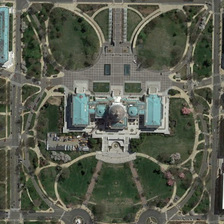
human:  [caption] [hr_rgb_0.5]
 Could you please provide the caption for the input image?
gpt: the square covers a large area and grows a lot of trees .

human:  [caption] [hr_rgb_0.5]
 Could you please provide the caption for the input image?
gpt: a large number of buildings were built around the square .

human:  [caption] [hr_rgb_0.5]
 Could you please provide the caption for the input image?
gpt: the square covers a large area and grows a lot of trees .

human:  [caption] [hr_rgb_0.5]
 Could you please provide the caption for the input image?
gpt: a large number of buildings were built around the square .

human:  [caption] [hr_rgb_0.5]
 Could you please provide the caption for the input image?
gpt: the square covers a large area and grows a lot of trees .